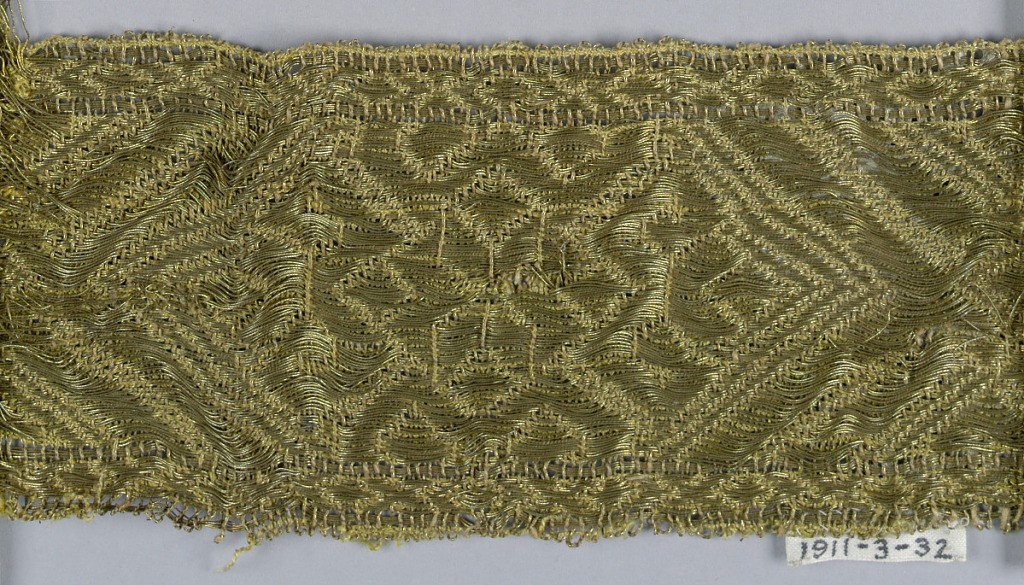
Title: Trimming
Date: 17th century
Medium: silk, metallic thread Technique: woven
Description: Yellow silk and gilt thread trimming fragment in a design of angular scrolls and leaves within hexagons.